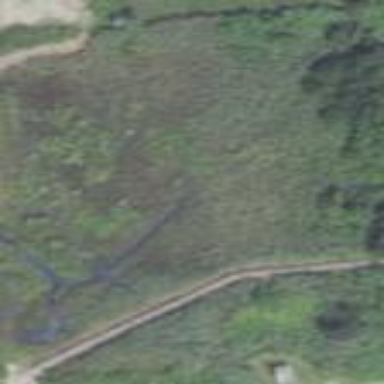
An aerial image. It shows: Wetland area characterized by wet meadow.